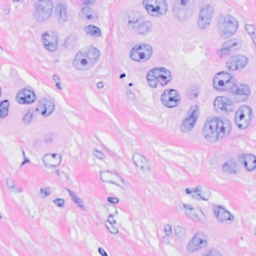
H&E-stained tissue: Breast